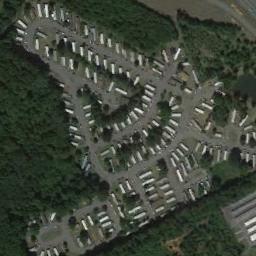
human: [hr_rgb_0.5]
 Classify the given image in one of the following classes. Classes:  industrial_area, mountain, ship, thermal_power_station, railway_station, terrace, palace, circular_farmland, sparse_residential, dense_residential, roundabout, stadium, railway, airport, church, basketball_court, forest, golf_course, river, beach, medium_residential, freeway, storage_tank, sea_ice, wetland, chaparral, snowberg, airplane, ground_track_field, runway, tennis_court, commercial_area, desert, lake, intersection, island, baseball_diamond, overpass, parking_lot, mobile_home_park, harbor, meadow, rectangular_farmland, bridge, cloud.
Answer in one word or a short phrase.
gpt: mobile_home_park